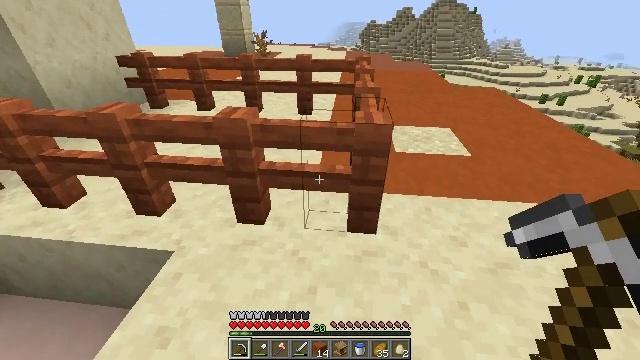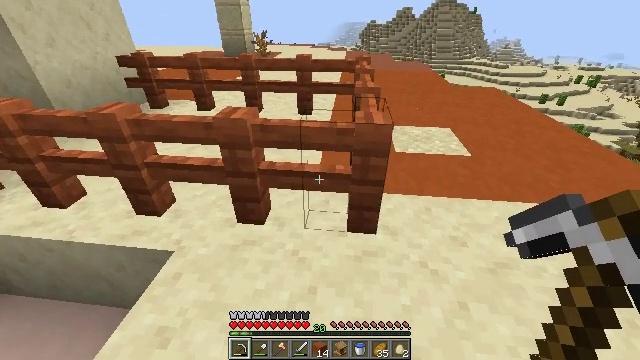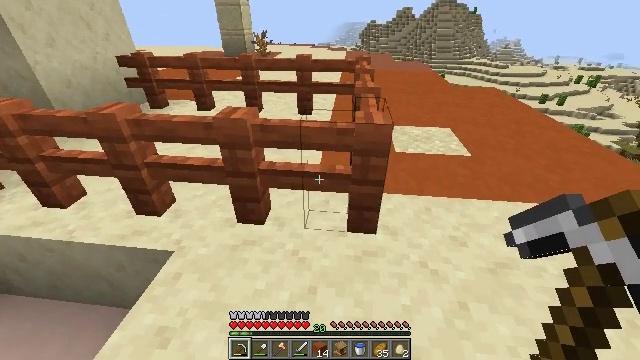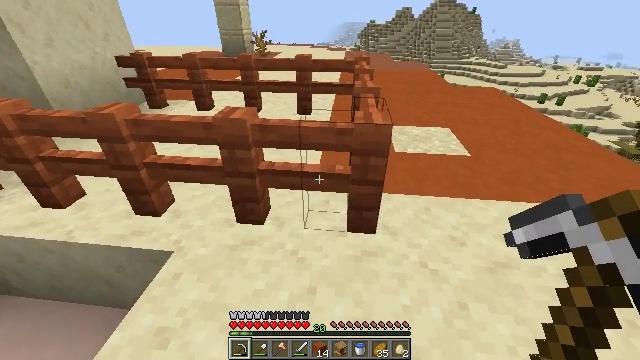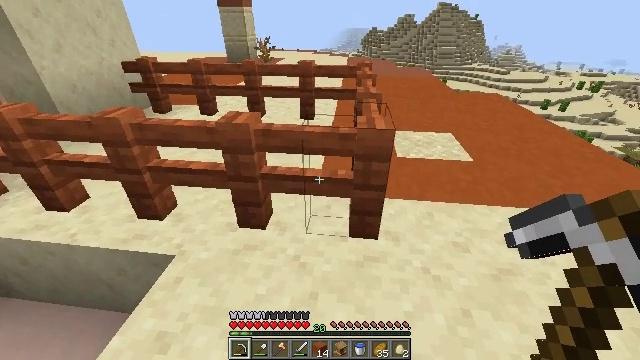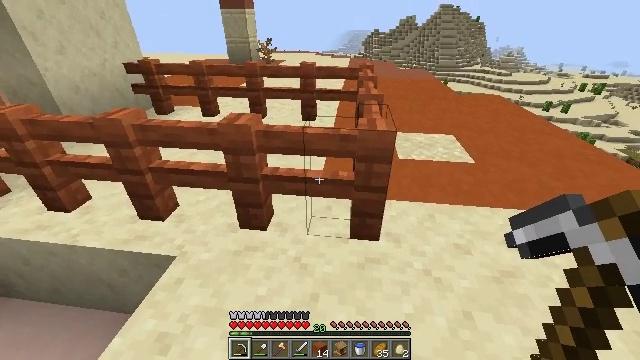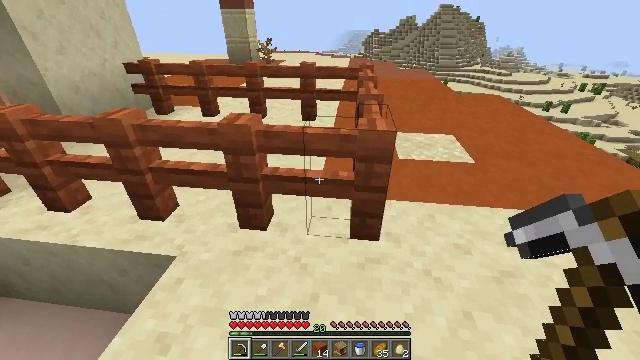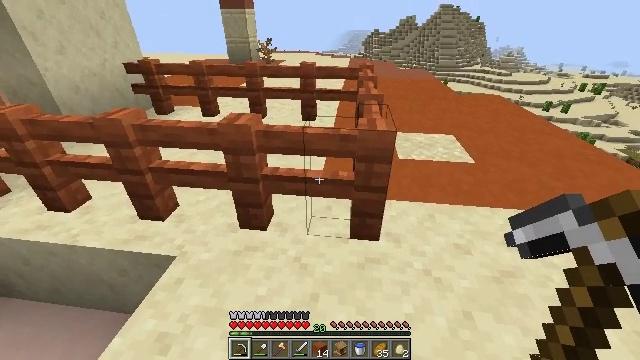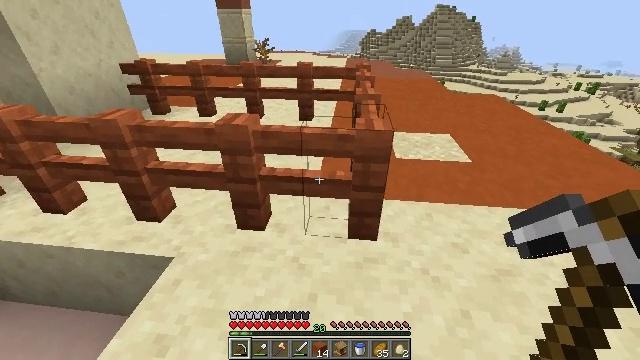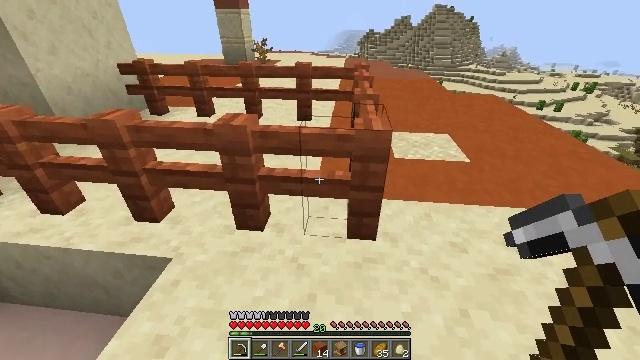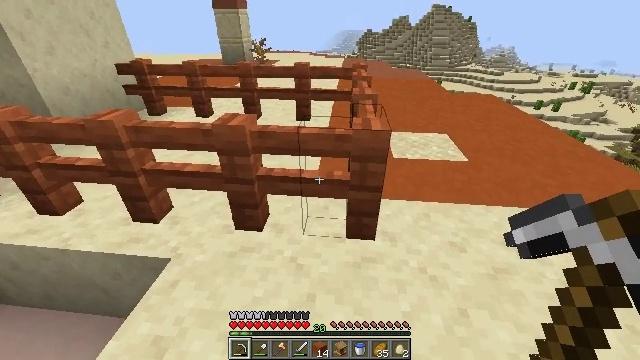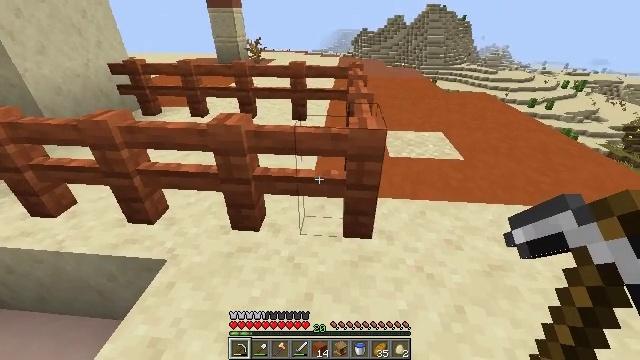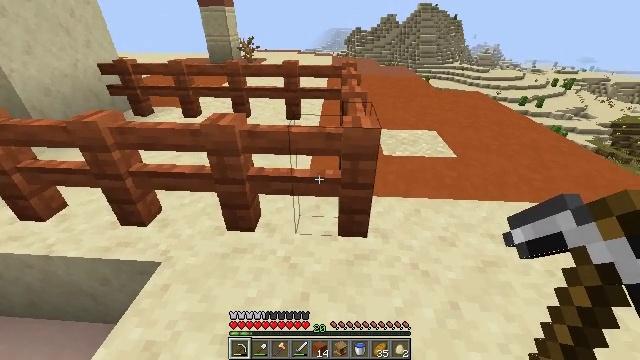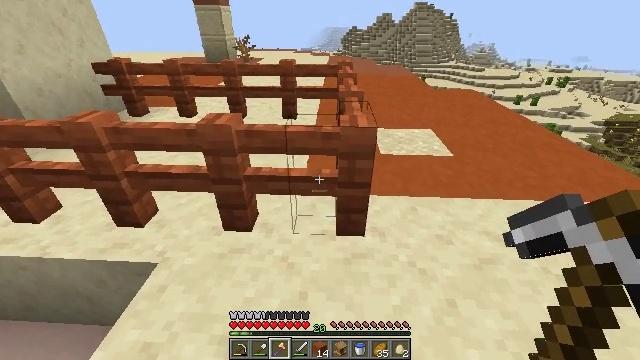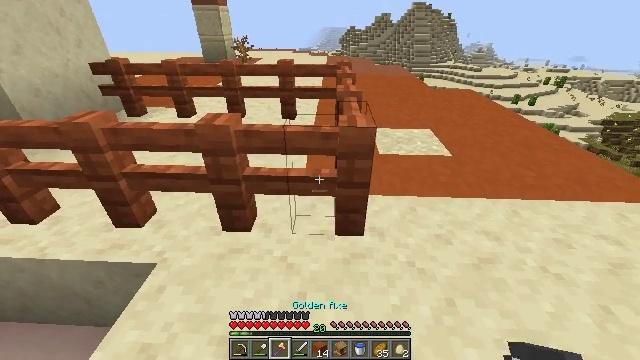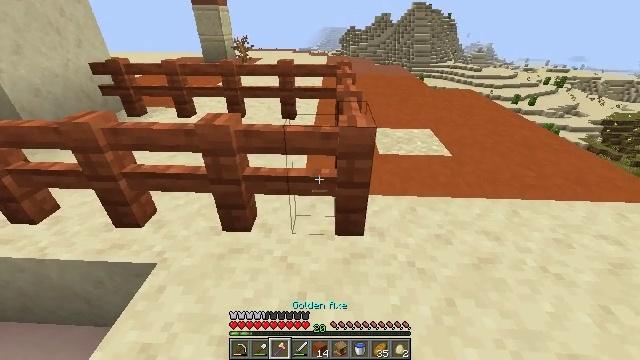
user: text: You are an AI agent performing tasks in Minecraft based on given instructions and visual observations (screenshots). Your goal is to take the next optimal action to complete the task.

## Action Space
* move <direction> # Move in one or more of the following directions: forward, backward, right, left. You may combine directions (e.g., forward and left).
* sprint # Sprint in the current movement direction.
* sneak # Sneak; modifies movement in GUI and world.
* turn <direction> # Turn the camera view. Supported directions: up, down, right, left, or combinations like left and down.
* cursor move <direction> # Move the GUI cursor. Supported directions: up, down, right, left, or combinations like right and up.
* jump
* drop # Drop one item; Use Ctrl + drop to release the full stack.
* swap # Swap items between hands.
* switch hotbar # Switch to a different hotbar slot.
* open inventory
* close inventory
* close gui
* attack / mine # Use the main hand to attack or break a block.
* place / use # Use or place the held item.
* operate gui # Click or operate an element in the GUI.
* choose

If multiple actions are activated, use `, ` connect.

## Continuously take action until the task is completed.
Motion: motion action
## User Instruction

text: Attack the acacia fence to break it.
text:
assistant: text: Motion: no_op
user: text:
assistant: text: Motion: no_op
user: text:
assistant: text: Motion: no_op
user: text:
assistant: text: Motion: turn up
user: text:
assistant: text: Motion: no_op
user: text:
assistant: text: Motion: no_op
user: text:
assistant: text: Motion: no_op
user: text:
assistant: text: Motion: no_op
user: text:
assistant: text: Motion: no_op
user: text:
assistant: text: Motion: no_op
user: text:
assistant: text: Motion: no_op
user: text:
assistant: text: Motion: turn right
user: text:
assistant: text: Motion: switch to hotbar 3
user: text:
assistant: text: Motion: switch to hotbar 3
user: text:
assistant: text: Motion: switch to hotbar 3
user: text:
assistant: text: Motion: switch to hotbar 3
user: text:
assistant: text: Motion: no_op
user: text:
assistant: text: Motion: no_op
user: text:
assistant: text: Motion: no_op
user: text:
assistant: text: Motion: no_op
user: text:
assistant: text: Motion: no_op
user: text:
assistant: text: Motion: no_op
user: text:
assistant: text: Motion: attack / mine
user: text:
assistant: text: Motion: attack / mine
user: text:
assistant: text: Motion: attack / mine
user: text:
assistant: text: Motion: attack / mine
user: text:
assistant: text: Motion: attack / mine
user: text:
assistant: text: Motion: attack / mine
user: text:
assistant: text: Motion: attack / mine
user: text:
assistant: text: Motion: attack / mine